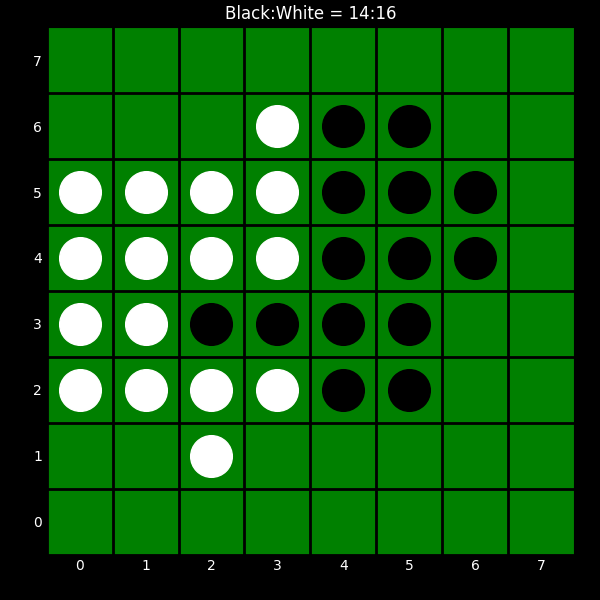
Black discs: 14
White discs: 16